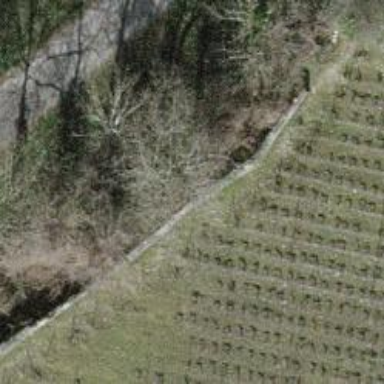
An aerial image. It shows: Wall barrier.